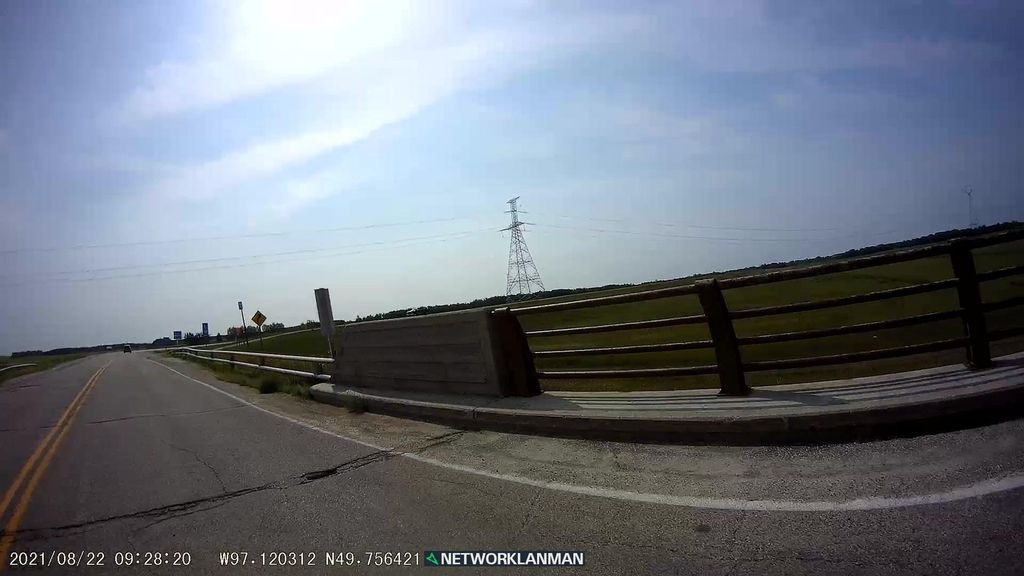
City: winnipeg